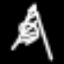
Label: The Eiffel Tower